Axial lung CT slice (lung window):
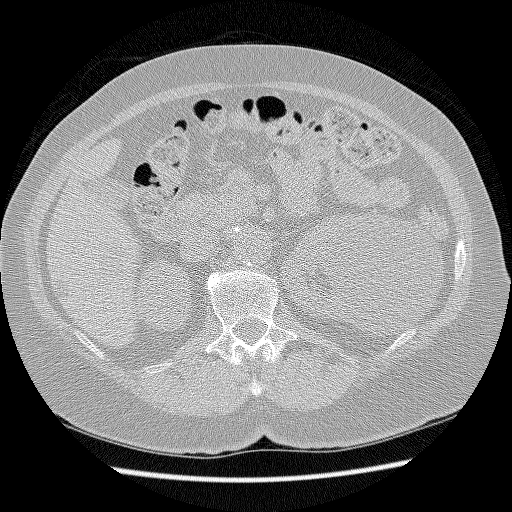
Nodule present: no